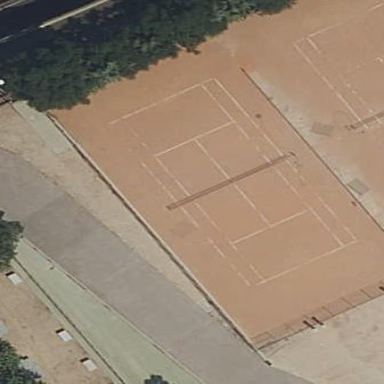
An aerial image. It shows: Tennis court on pitch.